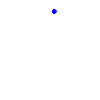
Particle: electron